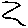
Label: zigzag